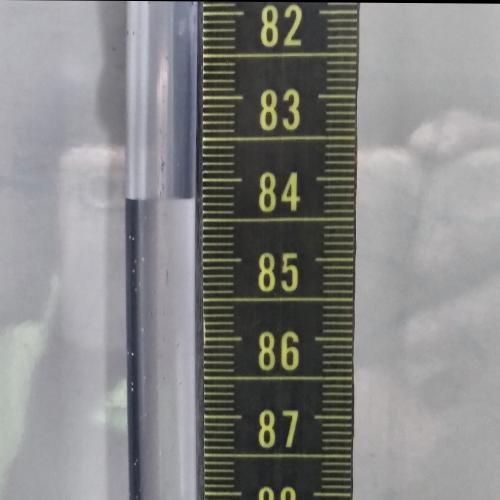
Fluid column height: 84.2 cm